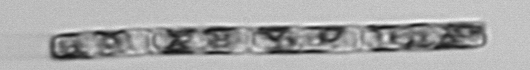
Label: Guinardia_delicatula